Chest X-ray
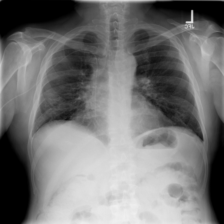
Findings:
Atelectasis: negative
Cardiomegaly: negative
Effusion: negative
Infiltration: negative
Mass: negative
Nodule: negative
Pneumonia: negative
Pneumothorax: negative
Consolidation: negative
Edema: negative
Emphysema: negative
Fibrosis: negative
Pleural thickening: negative
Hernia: negative